Question: I have a blog using Syntax Highlighter plugin. I added the plugin in the header of the HTML theme.
This is the following plugin script :
'''
<!-- Syntax Highlighter Additions START -->
<link href='http://alexgorbatchev.com/pub/sh/current/styles/shCore.css' rel='stylesheet' type='text/css'/>
<link href='http://alexgorbatchev.com/pub/sh/current/styles/shThemeDefault.css' rel='stylesheet' type='text/css'/>
<script src='http://alexgorbatchev.com/pub/sh/current/scripts/shCore.js' type='text/javascript'/>
<script src='http://alexgorbatchev.com/pub/sh/current/scripts/shBrushAS3.js' type='text/javascript'/>
<script src='http://alexgorbatchev.com/pub/sh/current/scripts/shBrushBash.js' type='text/javascript'/>
<script src='http://alexgorbatchev.com/pub/sh/current/scripts/shBrushColdFusion.js' type='text/javascript'/>
<script src='http://alexgorbatchev.com/pub/sh/current/scripts/shBrushCSharp.js' type='text/javascript'/>
<script src='http://alexgorbatchev.com/pub/sh/current/scripts/shBrushCpp.js' type='text/javascript'/>
<script src='http://alexgorbatchev.com/pub/sh/current/scripts/shBrushCss.js' type='text/javascript'/>
<script src='http://alexgorbatchev.com/pub/sh/current/scripts/shBrushDelphi.js' type='text/javascript'/>
<script src='http://alexgorbatchev.com/pub/sh/current/scripts/shBrushDiff.js' type='text/javascript'/>
<script src='http://alexgorbatchev.com/pub/sh/current/scripts/shBrushErlang.js' type='text/javascript'/>
<script src='http://alexgorbatchev.com/pub/sh/current/scripts/shBrushGroovy.js' type='text/javascript'/>
<script src='http://alexgorbatchev.com/pub/sh/current/scripts/shBrushJScript.js' type='text/javascript'/>
<script src='http://alexgorbatchev.com/pub/sh/current/scripts/shBrushJava.js' type='text/javascript'/>
<script src='http://alexgorbatchev.com/pub/sh/current/scripts/shBrushJavaFX.js' type='text/javascript'/>
<script src='http://alexgorbatchev.com/pub/sh/current/scripts/shBrushPerl.js' type='text/javascript'/>
<script src='http://alexgorbatchev.com/pub/sh/current/scripts/shBrushPhp.js' type='text/javascript'/>
<script src='http://alexgorbatchev.com/pub/sh/current/scripts/shBrushPlain.js' type='text/javascript'/>
<script src='http://alexgorbatchev.com/pub/sh/current/scripts/shBrushPowerShell.js' type='text/javascript'/>
<script src='http://alexgorbatchev.com/pub/sh/current/scripts/shBrushPython.js' type='text/javascript'/>
<script src='http://alexgorbatchev.com/pub/sh/current/scripts/shBrushRuby.js' type='text/javascript'/>
<script src='http://alexgorbatchev.com/pub/sh/current/scripts/shBrushScala.js' type='text/javascript'/>
<script src='http://alexgorbatchev.com/pub/sh/current/scripts/shBrushSql.js' type='text/javascript'/>
<script src='http://alexgorbatchev.com/pub/sh/current/scripts/shBrushVb.js' type='text/javascript'/>
<script src='http://alexgorbatchev.com/pub/sh/current/scripts/shBrushXml.js' type='text/javascript'/>
<script language='javascript' type='text/javascript'>
SyntaxHighlighter.config.bloggerMode = true;
SyntaxHighlighter.all();
</script>
<!-- Syntax Highlighter Additions END -->
'''
As seen above, I use the default theme (shThemeDefault.css) which has a bright color.
But when I put it on one of my blog post, why the horizontal scroll bar appears black? It's didn't matching with my bright blog theme. I do not mind the line scroll bar that appears, because it adjusts its size with the content on my blog. But the problem is the black color, which should have bright colors because I use the default theme.
This is the script that i use to highlight in my blog post :
'''
<pre class="brush:xhtml">
<script src='http://code.jquery.com/jquery-1.10.1.min.js'></script>
</pre>
'''
And this is the appearance of a black horizontal scroll bar.

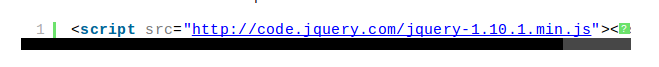
Answer: Ok, i think i just found out that i have no problem with Syntax Highlighter plugin.
The black scroll bar color is appears because of my own custom blog theme. I try to find the keyword on the theme of my blog, and I found it.
This is the source that i found in my blog theme :
'''
::-webkit-scrollbar {
height:12px;
background: #474747;}
::-webkit-scrollbar-thumb {
background-color: #000;
}
'''
I just change the color above and the problem solved..